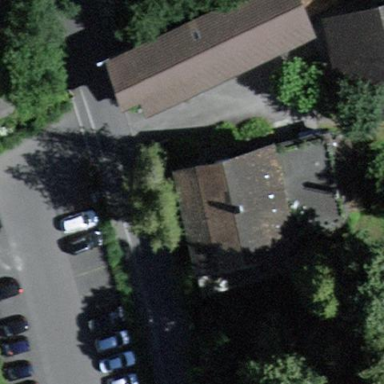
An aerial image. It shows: Residential building.